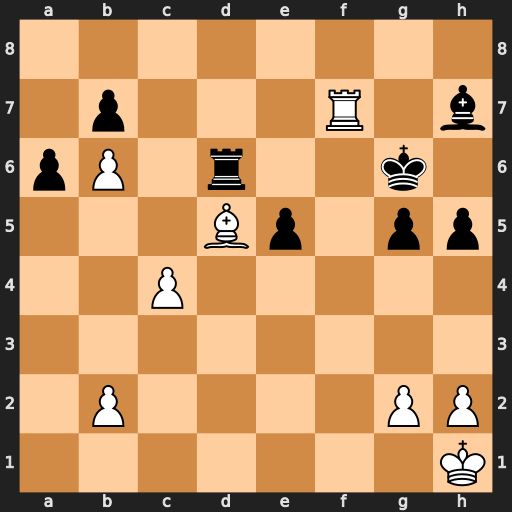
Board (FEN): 8/1p3R1b/pP1r2k1/3Bp1pp/2P5/8/1P4PP/7K
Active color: w
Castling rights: -
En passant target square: -
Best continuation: Rxb7 Bg8 Be4+